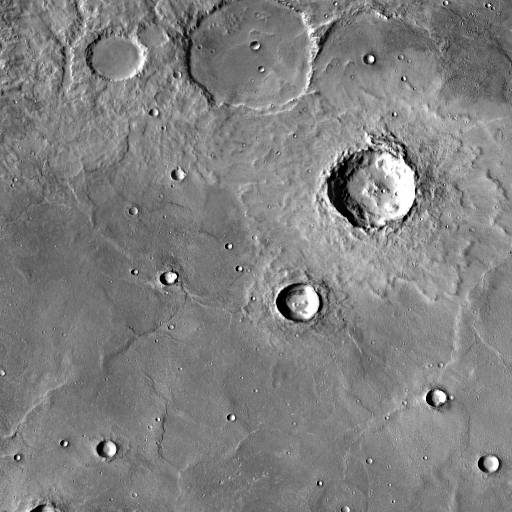
Crater classes present: Background, Other, Layered, Buried